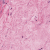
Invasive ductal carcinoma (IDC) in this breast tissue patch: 0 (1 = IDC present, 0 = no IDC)